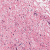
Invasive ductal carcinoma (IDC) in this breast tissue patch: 0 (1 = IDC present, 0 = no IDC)